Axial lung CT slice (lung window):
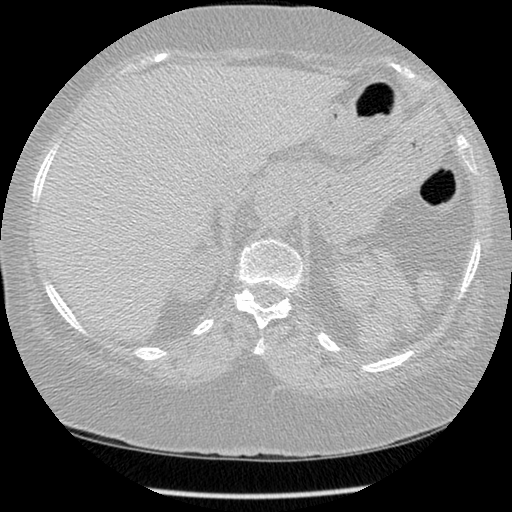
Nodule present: no